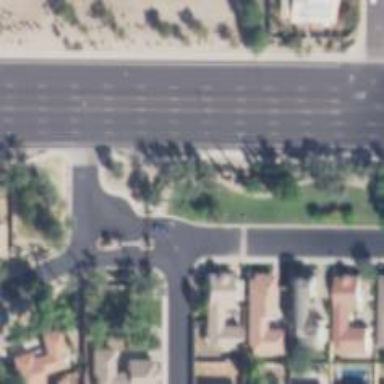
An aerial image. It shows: Residential road with sidewalk on the left side.